Question: I'm using a d3.js linechart with the following code:
'''
var data = [{"age":"3","compositions":"1"},{"age":"5","compositions":"6"},{"age":"6","compositions":"5"},{"age":"7","compositions":"4"},{"age":"8","compositions":"9"},{"age":"9","compositions":"7"},{"age":"10","compositions":"16"},{"age":"11","compositions":"11"},{"age":"12","compositions":"11"},{"age":"13","compositions":"12"},{"age":"14","compositions":"19"},{"age":"15","compositions":"15"},{"age":"16","compositions":"30"},{"age":"17","compositions":"29"},{"age":"18","compositions":"21"},{"age":"19","compositions":"22"},{"age":"20","compositions":"29"},{"age":"21","compositions":"24"},{"age":"22","compositions":"28"},{"age":"23","compositions":"19"},{"age":"24","compositions":"13"},{"age":"25","compositions":"25"},{"age":"26","compositions":"36"},{"age":"27","compositions":"29"},{"age":"28","compositions":"23"},{"age":"29","compositions":"26"},{"age":"30","compositions":"24"},{"age":"31","compositions":"30"},{"age":"32","compositions":"33"},{"age":"33","compositions":"20"},{"age":"34","compositions":"9"},{"age":"35","compositions":"30"}]
var margin = {
top : 70,
right : 20,
bottom : 50,
left : 50
}, width = 460, height = 230;
var x = d3.scale.linear().range([0, width ]);
var y = d3.scale.linear().range([ height, 0 ]);
var xAxis = d3.svg.axis().scale(x).orient("bottom");
var yAxis = d3.svg.axis().scale(y).orient("left");
var line = d3.svg.line().x(function(d) {
return x(d.age);
}).y(function(d) {
return y(d.compositions);
});
var svg = d3
.select(".linechartAgePublicationsComposer")
.append("svg")
.attr("width", width + margin.left + margin.right)
.attr("height", height + margin.top + margin.bottom)
.append("g")
.attr("transform",
"translate(" + margin.left + "," + margin.top + ")");
data.forEach(function(d) {
d.age = d.age;
d.compositions = +d.compositions;
});
x.domain(d3.extent(data, function(d) {
return d.age;
}));
y.domain(d3.extent(data, function(d) {
return d.compositions;
}));
svg.append("g").attr("class", "x axis").attr("transform",
"translate(0," + height + ")").call(xAxis);
svg.append("g").attr("class", "y axis").call(yAxis).append("text")
.attr("transform", "rotate(-90)").attr("y", 6).attr("dy",
".71em").style("text-anchor", "end").text(
"Compositions");
svg.append("path").datum(data).attr("class", "line")
.attr("d", line);
'''
when I execute it the line is out of the set range as in the picture and the y-axis has the wrong kind of direction.
Why is the line not within the range and goes from 9 to 10 only?
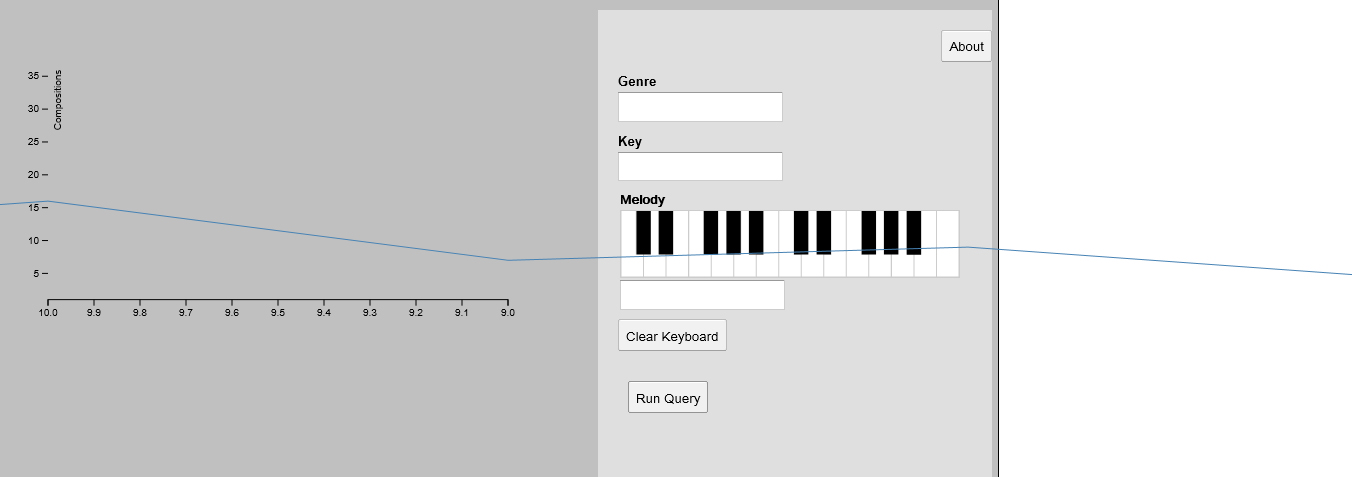
Answer: You should convert the 'age' attribute to number, as you are doing with the 'composition' attribute:
'''
data.forEach(function(d) {
d.age = +d.age;
d.compositions = +d.compositions;
});
'''